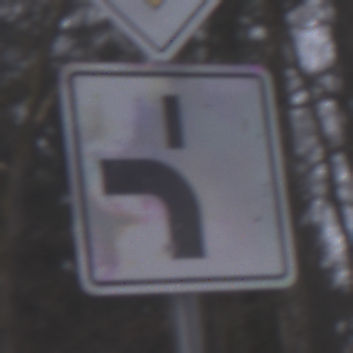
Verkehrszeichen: VerlaufVorfahrtsstrasse5
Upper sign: Vorfahrtsstrasse
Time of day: Midday
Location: Outdoor (Nature)
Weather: Overcast
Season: Autumn
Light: Natural